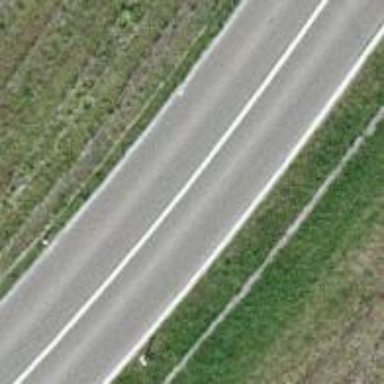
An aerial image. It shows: Primary highway.